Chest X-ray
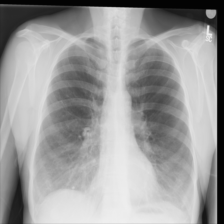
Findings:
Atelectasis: negative
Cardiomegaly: negative
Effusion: negative
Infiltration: negative
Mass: negative
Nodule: negative
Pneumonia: negative
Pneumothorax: negative
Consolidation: negative
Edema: negative
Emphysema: negative
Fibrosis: negative
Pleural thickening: negative
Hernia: negative